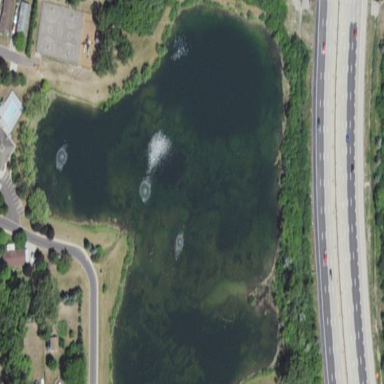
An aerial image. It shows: Pond surrounded by natural water.